【题型】选择题　【知识点】平面几何　【难度】easy
如图, $\angle 1$ 的同位角是( )

A. $\angle 2$
B. $\angle 3$
C. $\angle 4$
D. $\angle 5$
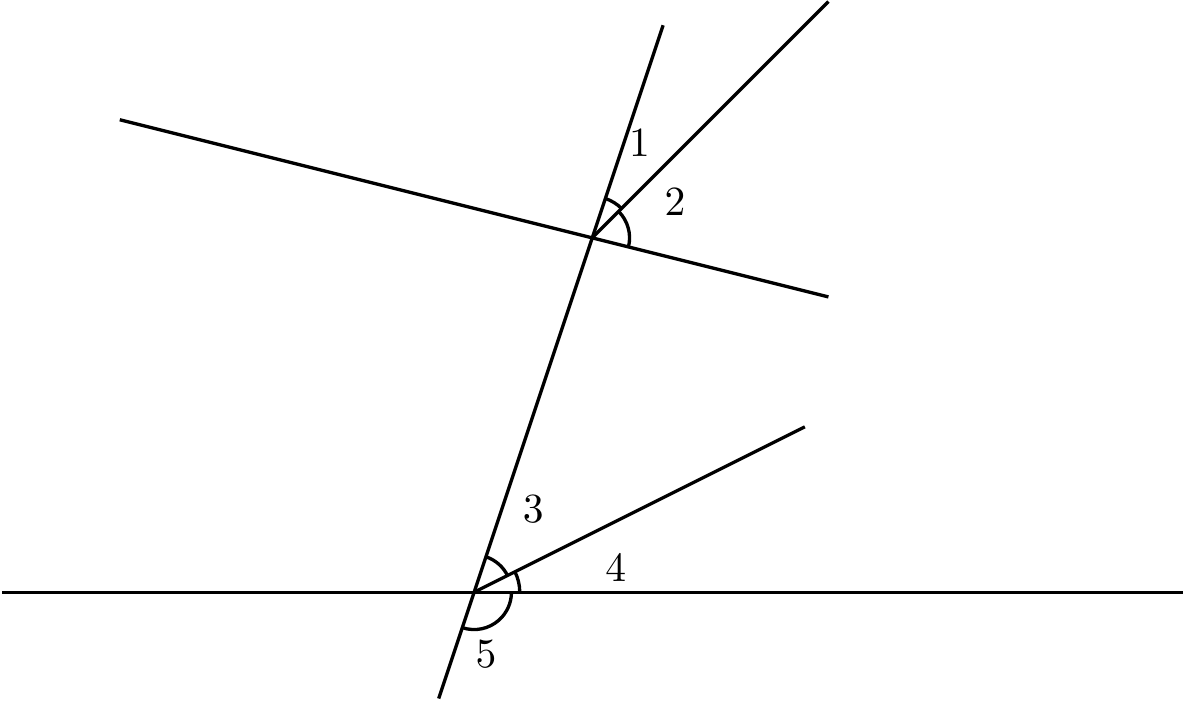
【解答】
解：由图知, $\angle 1$ 与 $\angle 3$ 位于截线的同侧, 且都在被截线的同一方, 这两个角是同位角；

故选：B。